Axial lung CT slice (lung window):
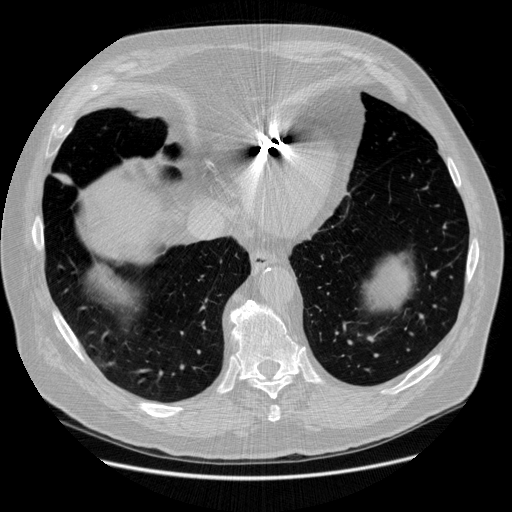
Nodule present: no